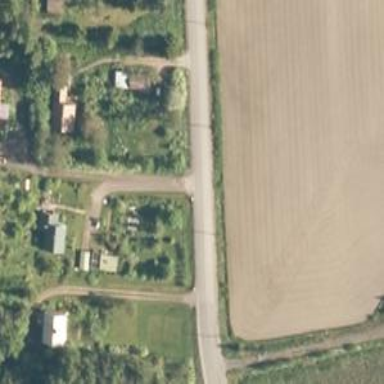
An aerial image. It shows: Residential road.